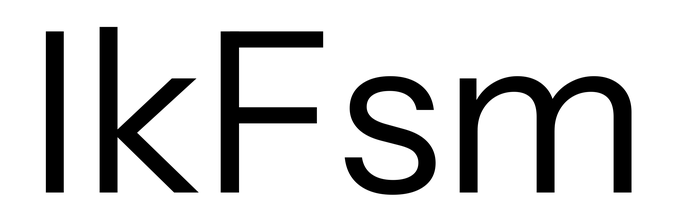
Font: InstrumentSans_Regular